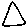
Label: triangle